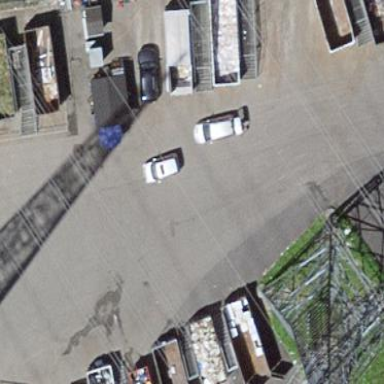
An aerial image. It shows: Recycling center for various types of waste.